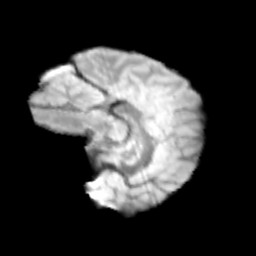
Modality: T2w
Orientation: sagittal
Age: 14
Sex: female
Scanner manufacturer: siemens
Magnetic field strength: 3 T
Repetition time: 3.8 s
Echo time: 0.07 s